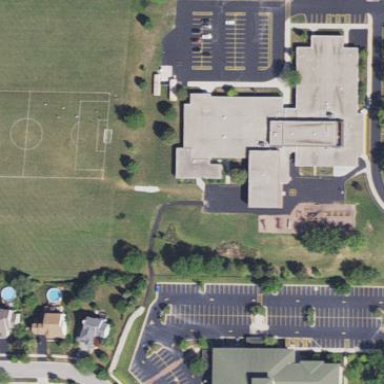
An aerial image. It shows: School.